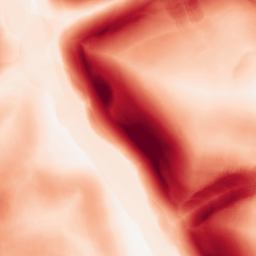
Category: morphological
Decomposition family: morphological_gradient
Decomposition parameters: size: 15
shape: disk
Upsampling method: regularized
Upsampling parameters: scale: 4
lambda_reg: 0.01
Upsampling scale: 4